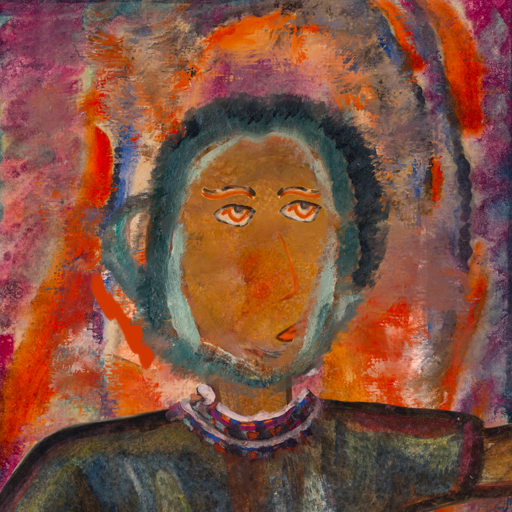
Background: Experience, Head And Neck Side: Pipe, Face Side: Experience, Bust: Mosgoul, Hair Side: Boggyland, Head Accessory: Blank, Second Necklace: Blank, Necklace: Hypocrite_1, Baby: Blank